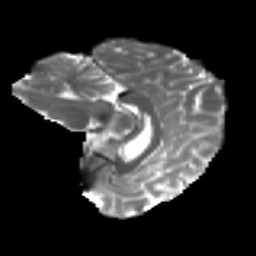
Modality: T2w
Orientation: sagittal
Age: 42
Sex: female
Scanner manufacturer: ge
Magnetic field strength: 3 T
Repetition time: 7.8 s
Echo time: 0.0606 s